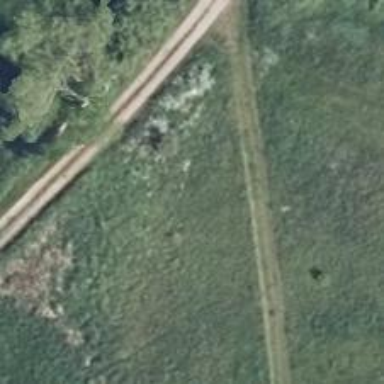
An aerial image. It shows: Footway along the road.